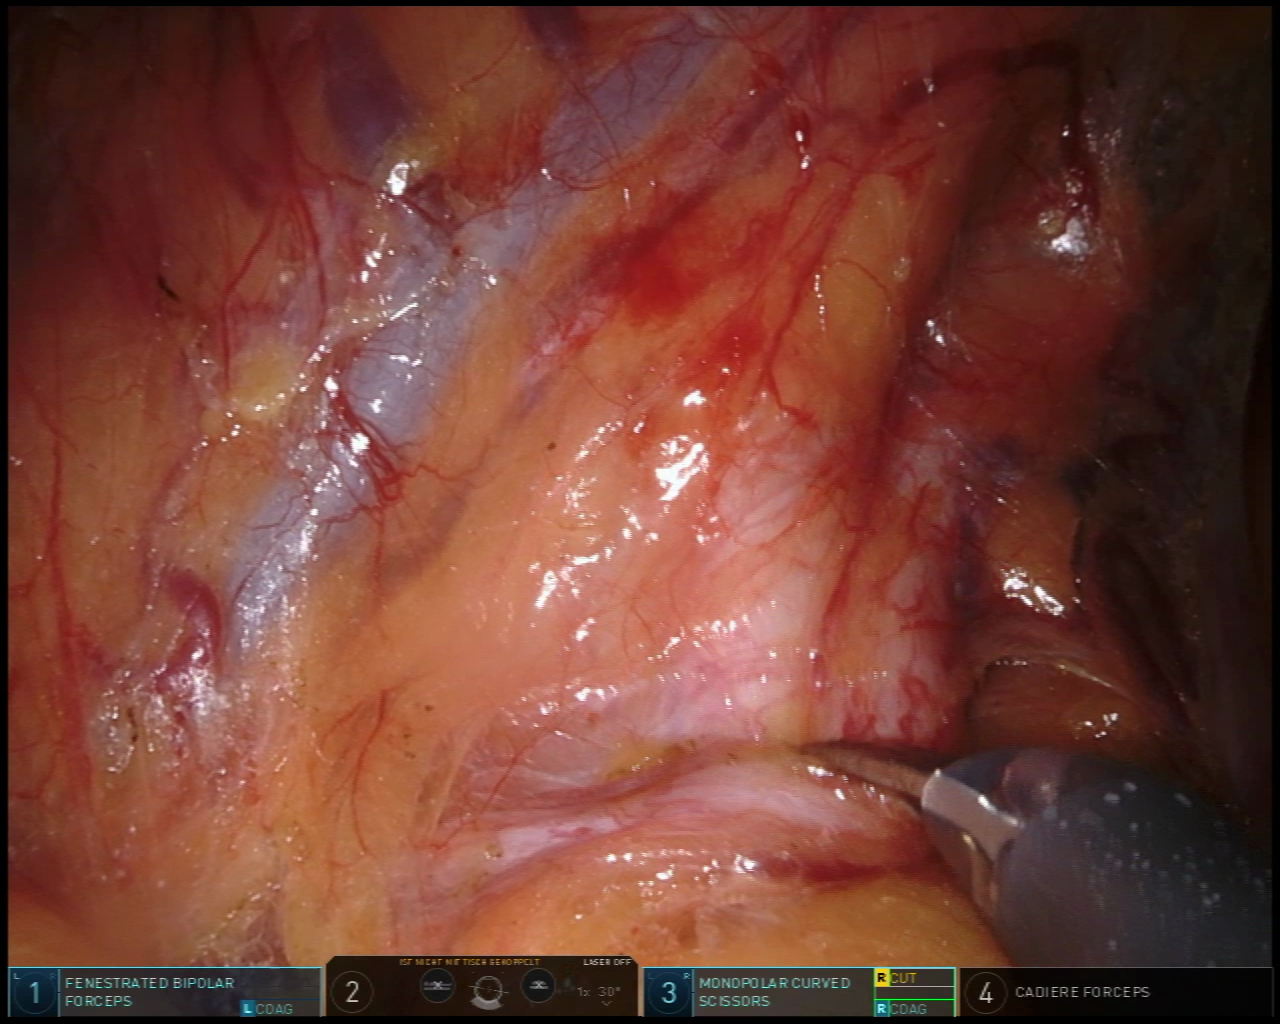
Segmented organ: ureter
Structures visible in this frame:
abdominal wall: no
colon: no
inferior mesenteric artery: no
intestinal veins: no
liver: no
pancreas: no
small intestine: no
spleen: no
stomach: no
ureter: yes
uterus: no
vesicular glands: no